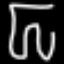
Label: pants